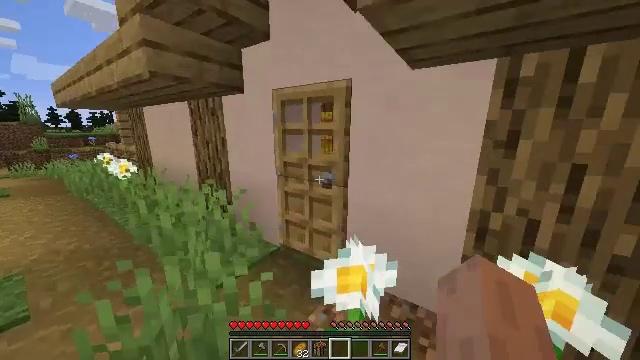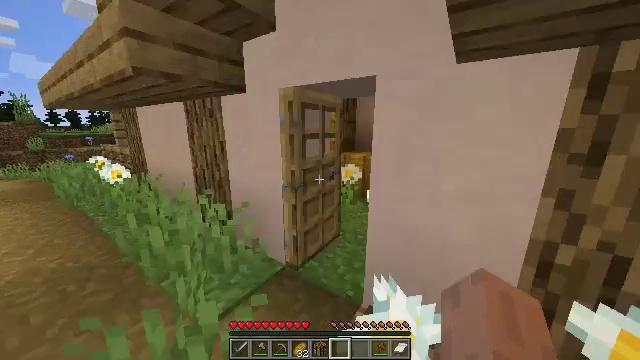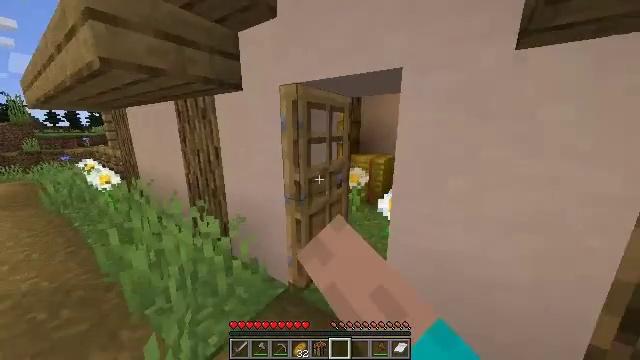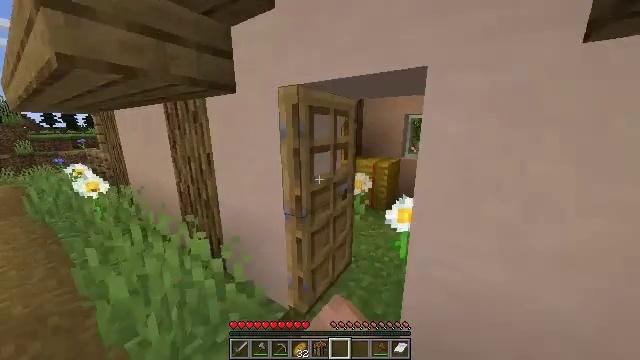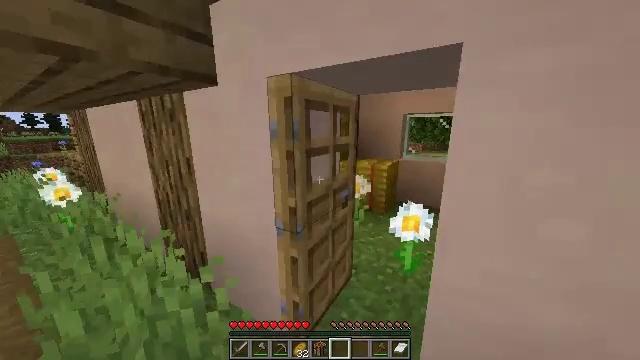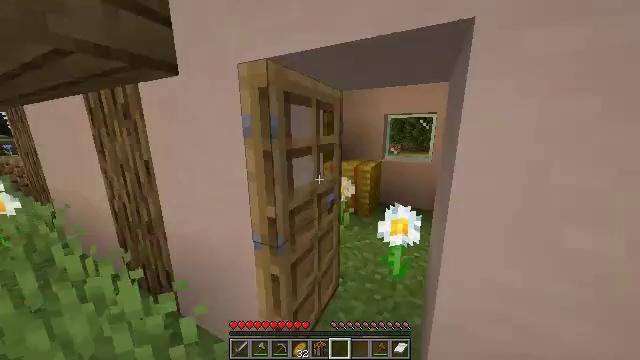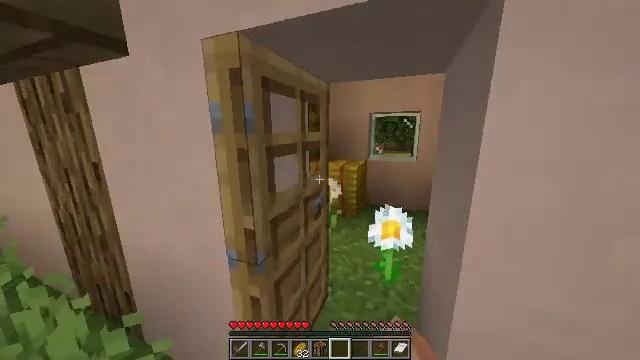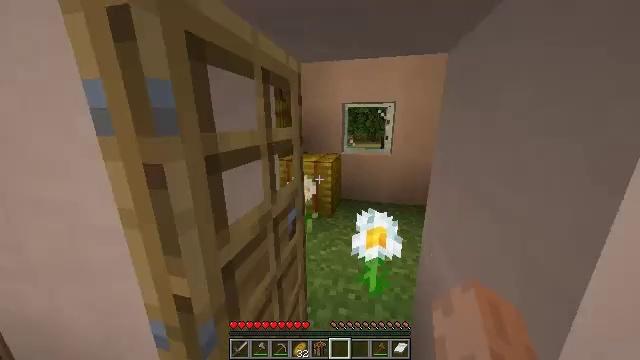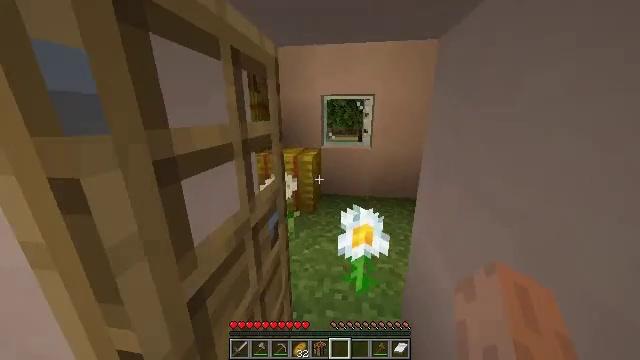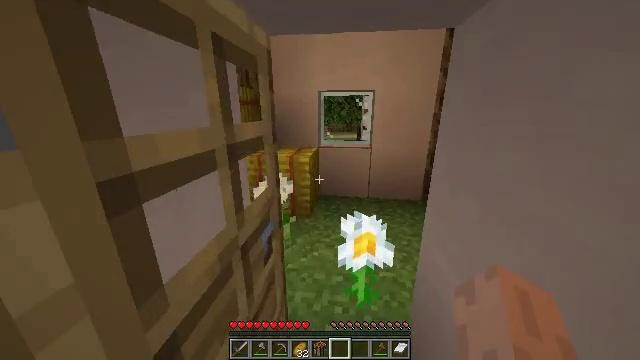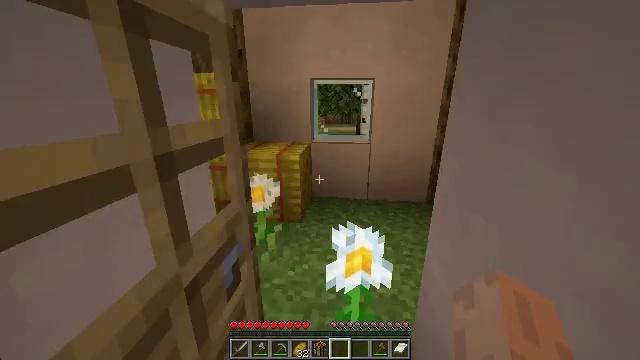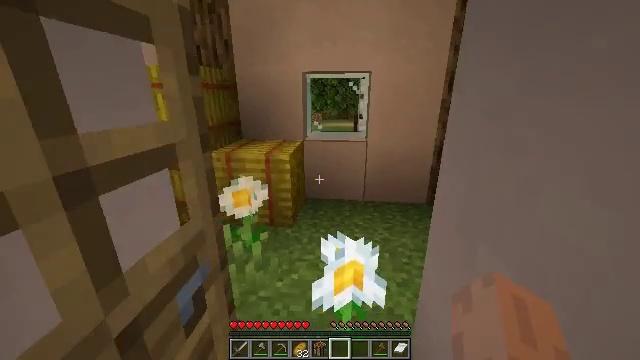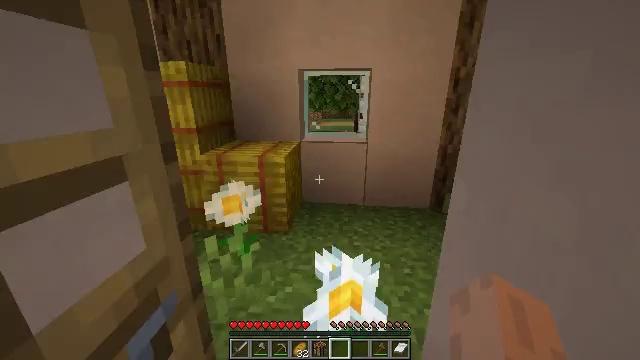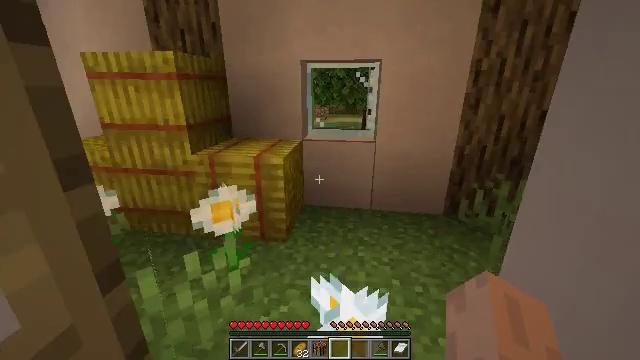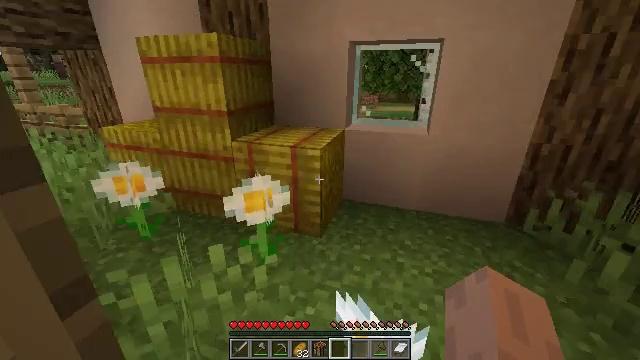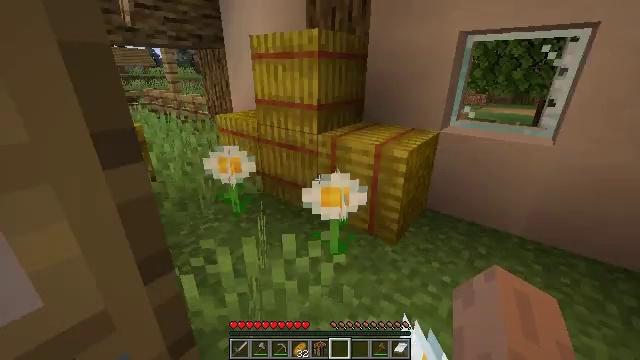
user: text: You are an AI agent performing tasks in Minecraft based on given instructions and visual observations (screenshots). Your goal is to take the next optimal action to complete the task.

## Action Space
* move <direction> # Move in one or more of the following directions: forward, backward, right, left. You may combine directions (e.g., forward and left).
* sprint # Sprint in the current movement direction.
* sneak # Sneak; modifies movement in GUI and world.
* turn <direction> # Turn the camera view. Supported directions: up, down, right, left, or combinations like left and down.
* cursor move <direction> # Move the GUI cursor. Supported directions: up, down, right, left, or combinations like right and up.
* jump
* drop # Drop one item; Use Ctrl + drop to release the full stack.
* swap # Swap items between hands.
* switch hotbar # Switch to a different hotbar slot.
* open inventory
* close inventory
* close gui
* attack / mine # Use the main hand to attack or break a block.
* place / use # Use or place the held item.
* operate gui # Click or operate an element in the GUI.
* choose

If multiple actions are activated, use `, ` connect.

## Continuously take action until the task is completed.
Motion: motion action
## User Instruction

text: Break the grass path to collect materials.
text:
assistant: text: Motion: move forward, use / place
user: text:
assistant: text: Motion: move forward, use / place
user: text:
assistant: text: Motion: move forward, use / place
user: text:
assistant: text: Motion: move forward, turn right
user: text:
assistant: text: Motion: move forward, turn right
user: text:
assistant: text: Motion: move forward, turn right
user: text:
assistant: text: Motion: move forward, turn right and down
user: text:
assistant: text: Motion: move forward, turn right and down
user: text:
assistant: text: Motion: move forward and move right
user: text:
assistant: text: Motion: move forward and move right
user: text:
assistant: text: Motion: move forward and move right
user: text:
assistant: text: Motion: move forward and move right
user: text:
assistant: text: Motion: move forward and move right, turn left
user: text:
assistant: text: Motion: move forward and move right, turn left and down
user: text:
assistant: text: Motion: move forward, turn left
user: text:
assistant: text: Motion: turn left and up
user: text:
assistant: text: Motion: turn left and up
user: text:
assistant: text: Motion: turn left and up
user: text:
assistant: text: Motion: turn left
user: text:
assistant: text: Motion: turn left
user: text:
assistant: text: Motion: move right, turn left
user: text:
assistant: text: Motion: move right, turn left
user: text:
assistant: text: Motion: move right
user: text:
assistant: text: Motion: move right
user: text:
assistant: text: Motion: move right
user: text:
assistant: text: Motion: turn right
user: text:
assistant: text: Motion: turn right and up
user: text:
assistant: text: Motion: turn right
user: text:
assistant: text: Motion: turn right
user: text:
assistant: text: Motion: turn right